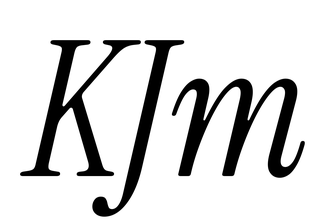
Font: InstrumentSerif-Italic